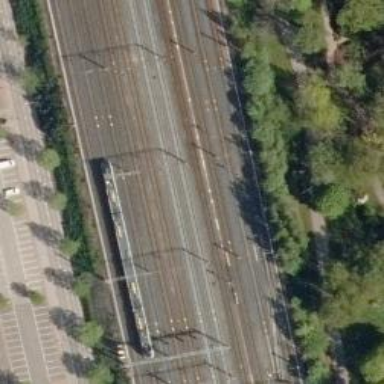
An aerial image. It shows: Railway signal.